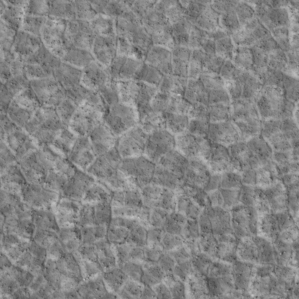
Label: non_frost